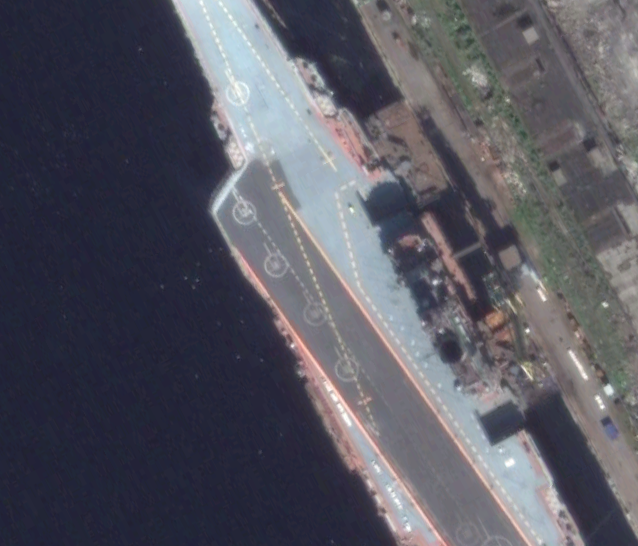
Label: Kuznetsov-class_aircraft_carrier